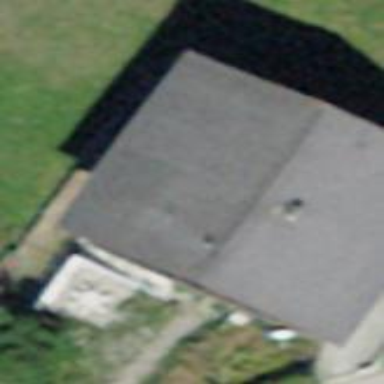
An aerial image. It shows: Detached building.